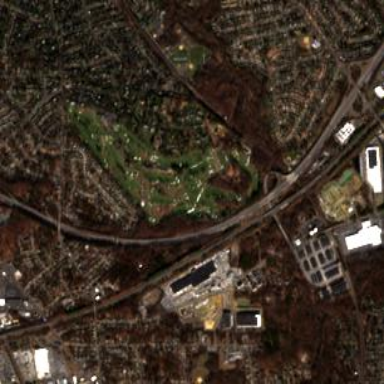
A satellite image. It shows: Golf course.